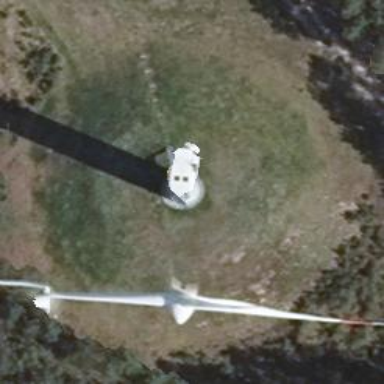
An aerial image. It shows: Wind generator with horizontal axis. The wind turbine is from Vestas.